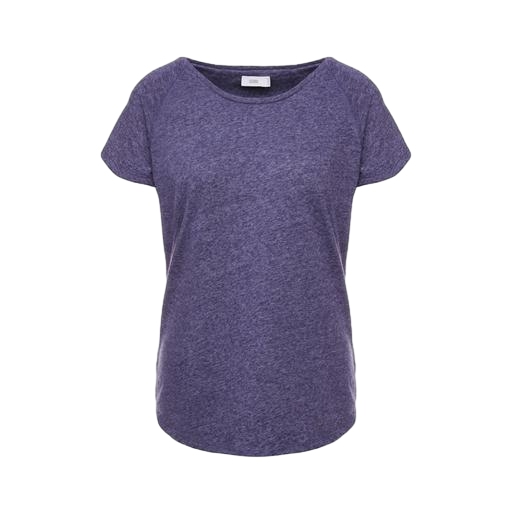
purple swing t-shirt only macy, blue scoop-neck raglan t-shirt only macy, purple short-sleeve tee, white background